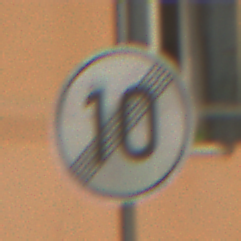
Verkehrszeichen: EndeGeschwindigkeit10
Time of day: MorningAfternoon
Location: Outdoor (Urban)
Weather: Clear
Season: NotSpecified
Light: Natural